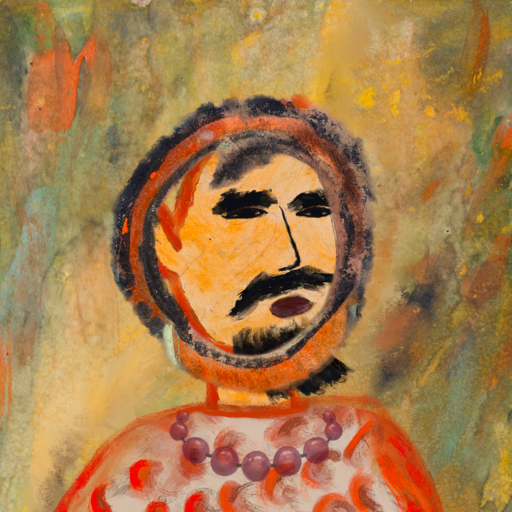
Background: Comrade, Head And Neck Side: Experience, Face Side: Mosgoul, Bust: Rupkatha, Hair Side: Childish, Head Accessory: Blank, Second Necklace: Blank, Necklace: Irani_2, Baby: Blank